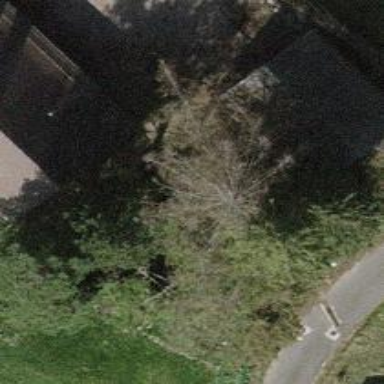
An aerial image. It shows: Urban tree with needle-leaved evergreen.